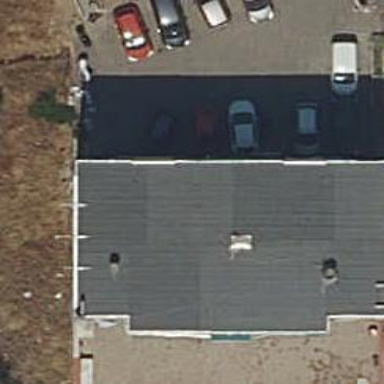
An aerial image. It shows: Car shop.